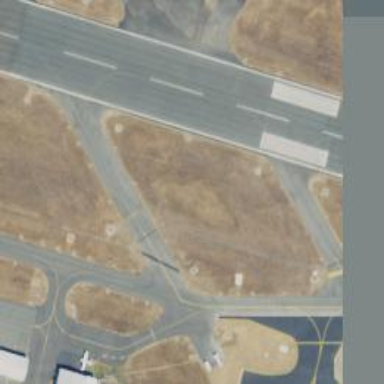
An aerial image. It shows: Image of taxiway at airport.